Question: In image you see nodes P which are of the same type, all of them have relations to nodes of type C. This is just a generic view with not to many details but all entities has parameter ID. Lets say that I have P1 with distinct relationship patterns i.e to C1-C5... How can I then fetch similar entities of type P that has same relationships and rank on the amount of similar relationships...
Result I would like to have is based on that I have P1 with known HasProperty to C1 a ranked result as:
P2, has 4 similar relationships and also having C1
P3, has 3 similar relationships and also having C1
P4, has 2 similar relationships and also having C1

Thanks!
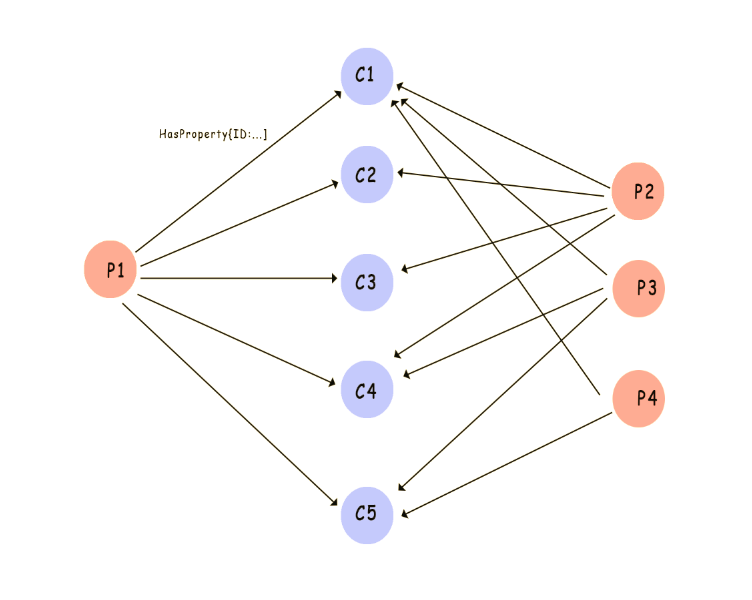
Answer: Given the following graph :
'''
CREATE (p1:P {id: 'p1'})
CREATE (p2:P {id: 'p2'})
CREATE (p3:P {id: 'p3'})
CREATE (c1:C {id: 'c1'})
CREATE (c2:C {id: 'c2'})
CREATE (c3:C {id: 'c3'})
CREATE (c4:C {id: 'c4'})
CREATE (p1)-[:RELA {hasProperty: 1}]->(c1)
CREATE (p1)-[:RELA]->(c2)
CREATE (p1)-[:RELA]->(c3)
CREATE (p1)-[:RELA]->(c4)
CREATE (p2)-[:RELA {hasProperty: 1}]->(c1)
CREATE (p2)-[:RELA]->(c2)
CREATE (p2)-[:RELA]->(c3)
CREATE (p2)-[:RELA]->(c4)
CREATE (p3)-[:RELA]->(c2)
CREATE (p3)-[:RELB]->(c3)
CREATE (p3)-[:RELA]->(c4)
'''
<URL>
You can return, given p1, for each of p2, p3 two list of booleans, one for same relationship type, one for same hasProperty value :
'''
MATCH (n:P)-[r1]->(c)<-[r2]-(other)
WHERE n.id = 'p1'
WITH other.id AS otherId,
collect(r1.hasProperty = r2.hasProperty) AS sameHasProperty,
collect(type(r1) = type(r2)) AS sameType
RETURN *
+---------+-----------------+---------------------+
|"otherId"|"sameHasProperty"|"sameType" |
+---------+-----------------+---------------------+
|"p3" |[] |[true,false,true] |
+---------+-----------------+---------------------+
|"p2" |[true] |[true,true,true,true]|
+---------+-----------------+---------------------+
'''
Then, you can give a score for true or false in each collection.
Let's say similar hasProperty scores 2.0 and similar relationship type scores 1.0 :
'''
MATCH (n:P)-[r1]->(c)<-[r2]-(other)
WHERE n.id = 'p1'
WITH other.id AS otherId,
collect(r1.hasProperty = r2.hasProperty) AS sameHasProperty,
collect(type(r1) = type(r2)) AS sameType
RETURN otherId, (size([x IN sameHasProperty WHERE x = true])*2.0 + size([x IN sameType WHERE x = true])*1.0) AS score
ORDER BY score DESC
+---------+-------+
|"otherId"|"score"|
+---------+-------+
|"p2" |6.0 |
+---------+-------+
|"p3" |2.0 |
+---------+-------+
'''